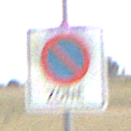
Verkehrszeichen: BeginnEingeschraenktesHalteverbotZone
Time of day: Midday
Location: Outdoor (Nature)
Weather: PartlyCloudy
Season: NotSpecified
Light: Natural